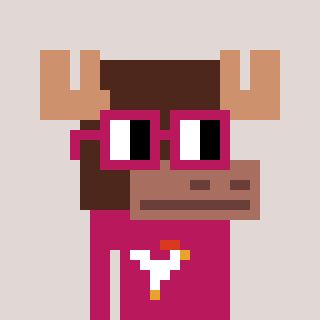
a pixel art character with square dark red glasses, a moose-shaped head and a darkpink-colored body on a warm background